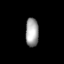
Tissue: lung
Cell type: T cells
Senescence score: 0.664
Nuclear area (px): 364
Mean DAPI intensity: 160.72